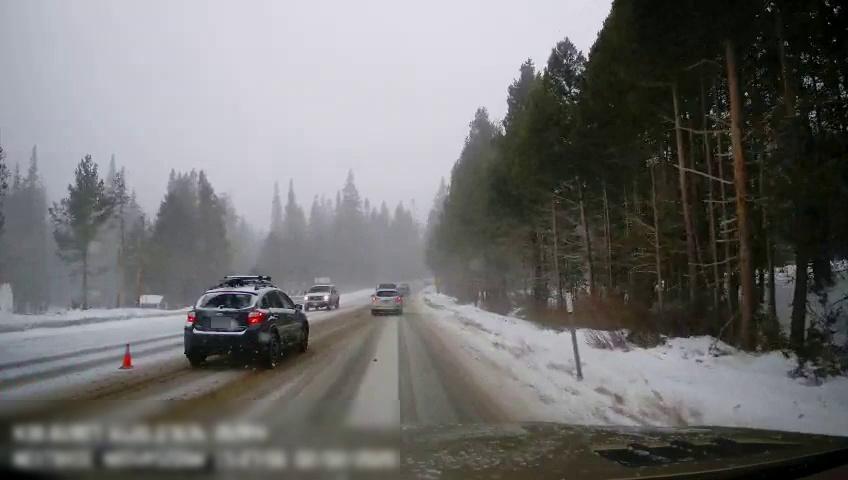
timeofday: Day
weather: Snowy
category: Drivable Space
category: Vehicles | SUV
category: Vehicles | Truck
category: Vehicles | Car
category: Vehicles | SUV